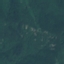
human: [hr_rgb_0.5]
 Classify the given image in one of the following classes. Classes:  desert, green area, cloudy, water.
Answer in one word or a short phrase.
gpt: green area